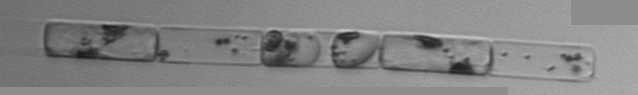
Label: Guinardia_delicatula_TAG_internal_parasite